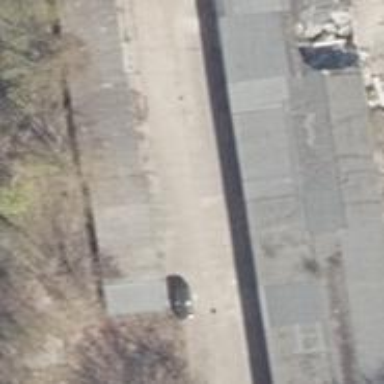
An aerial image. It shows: Group of garages.